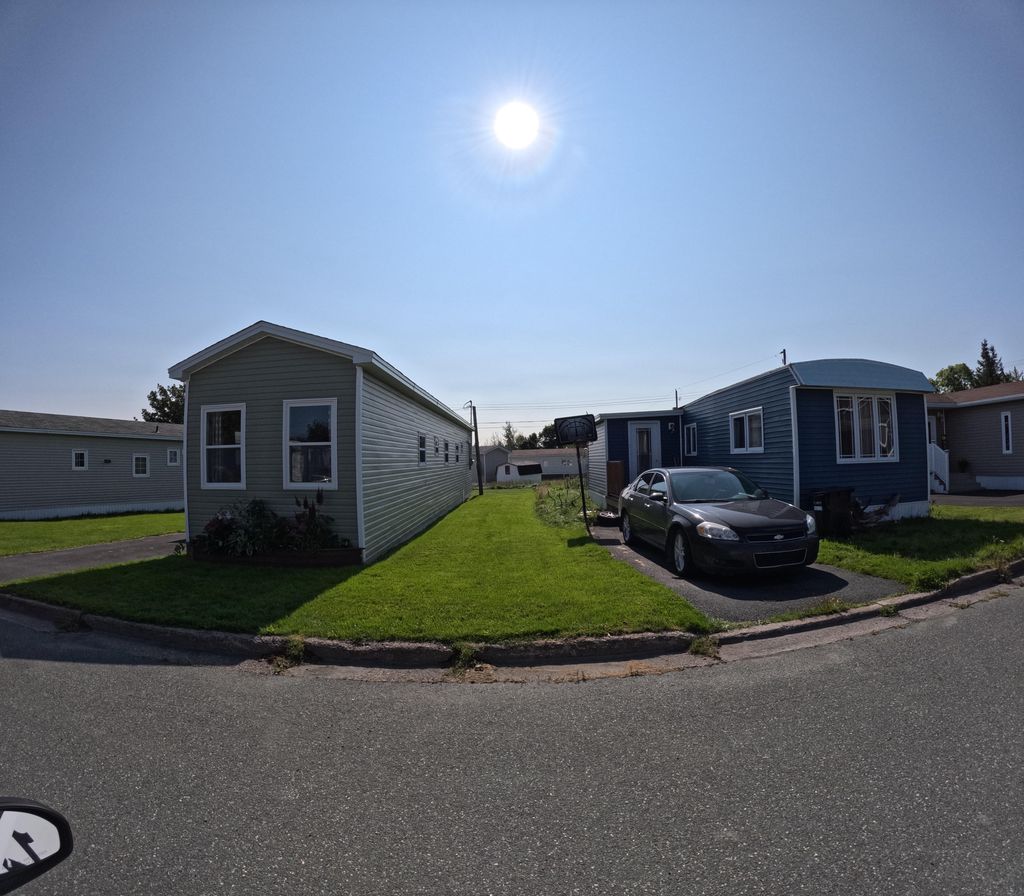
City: st_johns